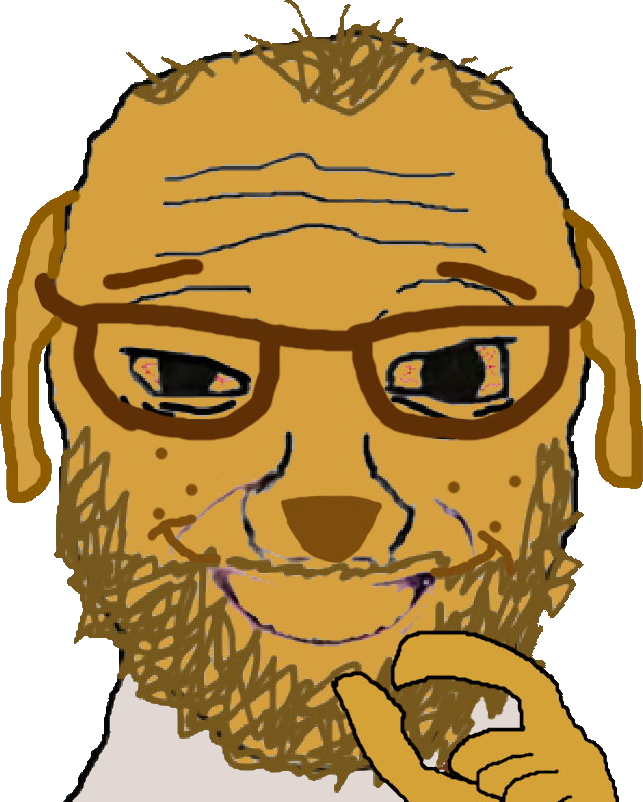
Label: 5_Coomer